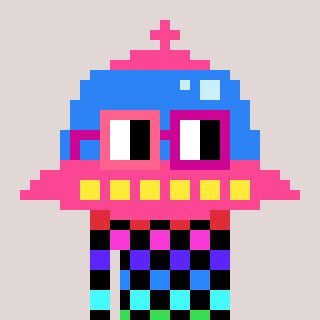
a pixel art character with square pink and red glasses, a ufo-shaped head and a computerblue-colored body on a warm background